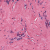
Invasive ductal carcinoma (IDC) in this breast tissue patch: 0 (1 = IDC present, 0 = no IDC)